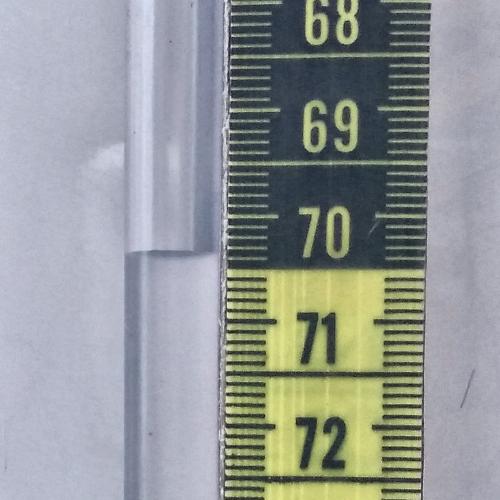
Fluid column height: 70.4 cm